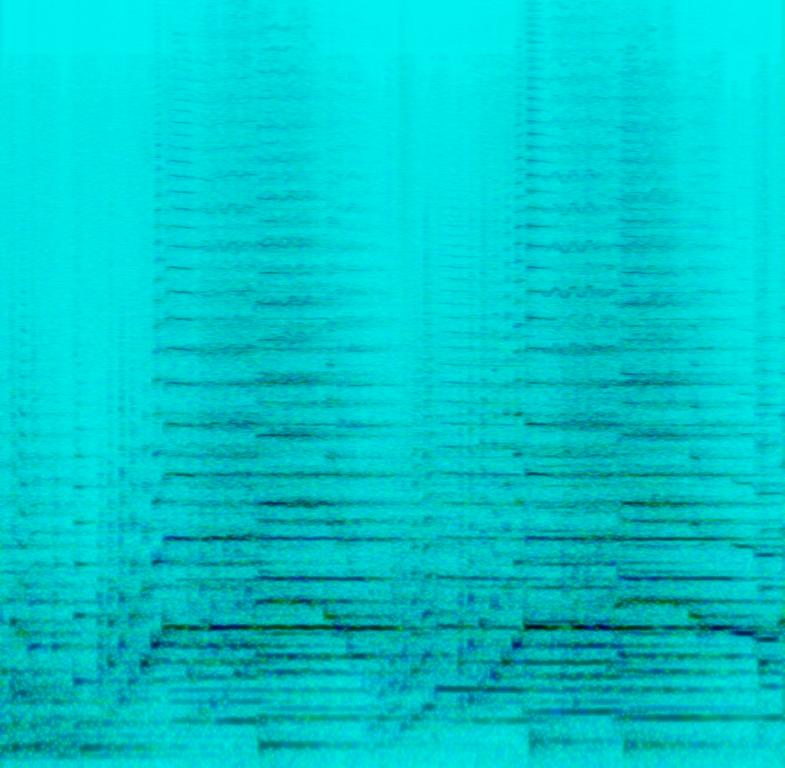
The low quality recording features an orchestral live performance of a classical song and it contains a wide french horn melody playing over a wide string melody. It sounds easygoing, passionate, dynamic and emotional.